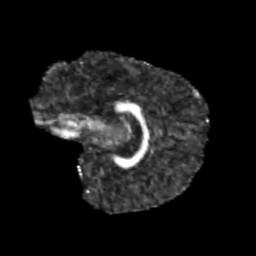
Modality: FA
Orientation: sagittal
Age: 9
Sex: male
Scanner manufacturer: siemens
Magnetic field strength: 3 T
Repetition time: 3.8 s
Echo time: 0.07 s